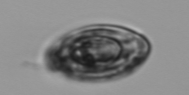
Label: Katodinium_or_Torodinium